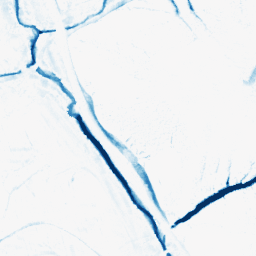
Category: morphological
Decomposition family: morphological_ellipse
Decomposition parameters: operation: closing
width: 10
height: 10
Upsampling method: bicubic
Upsampling parameters: scale: 2
Upsampling scale: 2